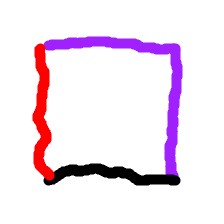
Shape: square